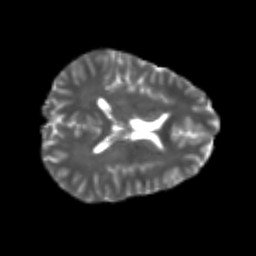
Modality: T2w
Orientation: axial
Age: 23
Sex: male
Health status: healthy
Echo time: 0.074 s